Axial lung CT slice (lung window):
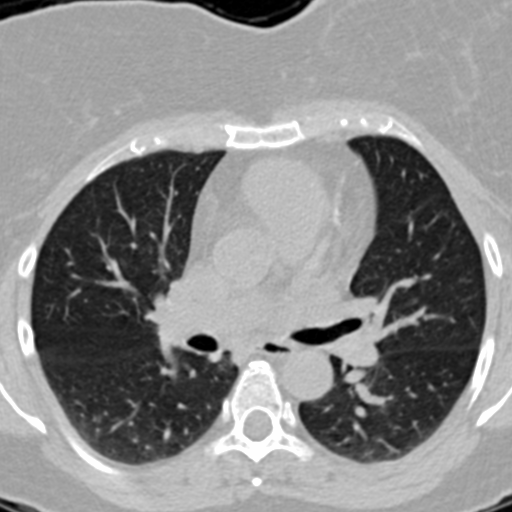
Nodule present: no